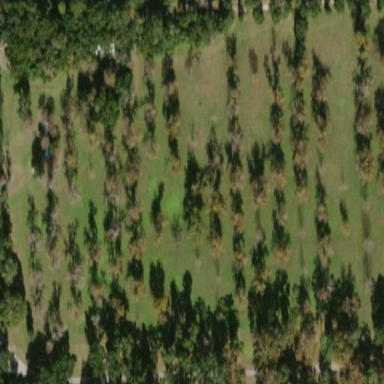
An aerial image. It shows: Orchard.